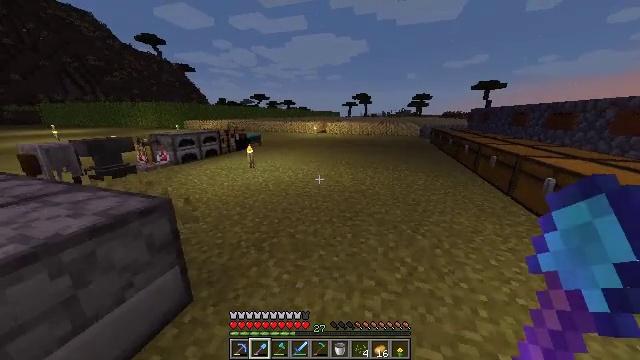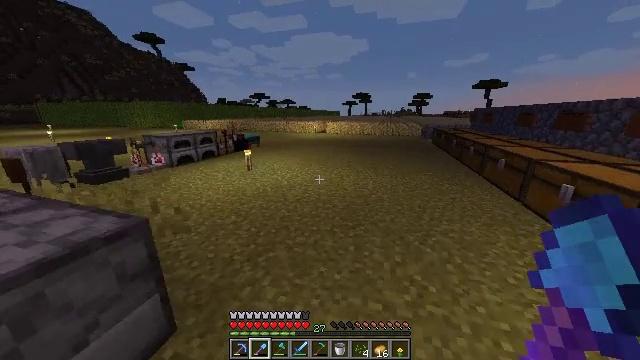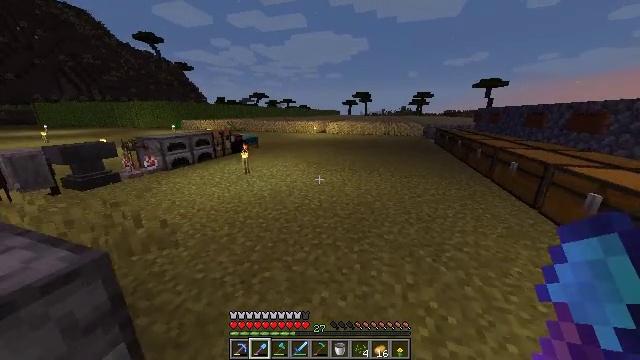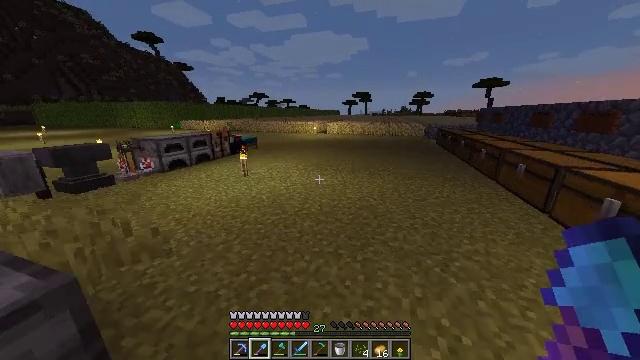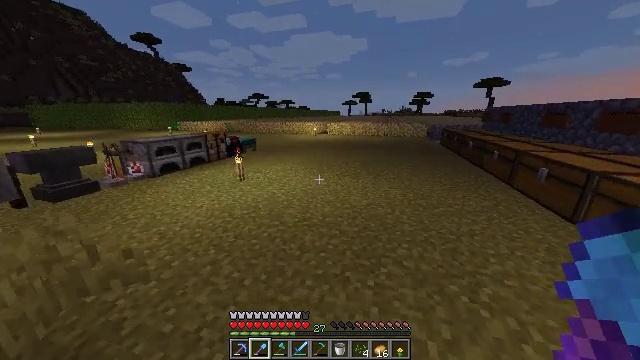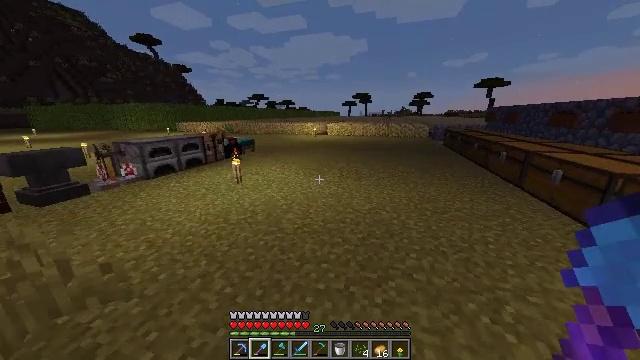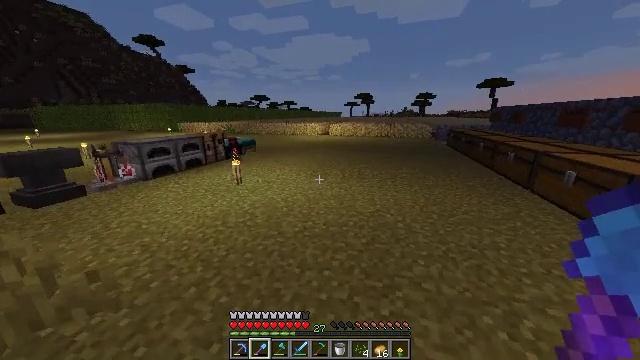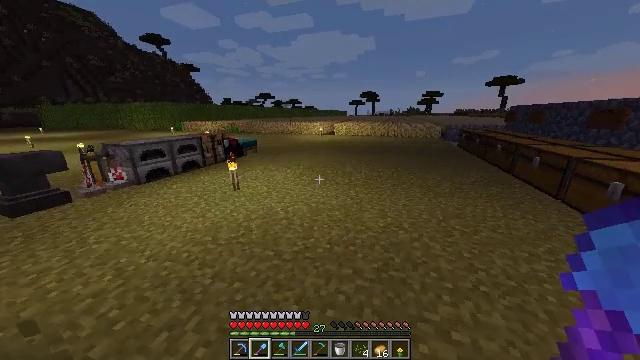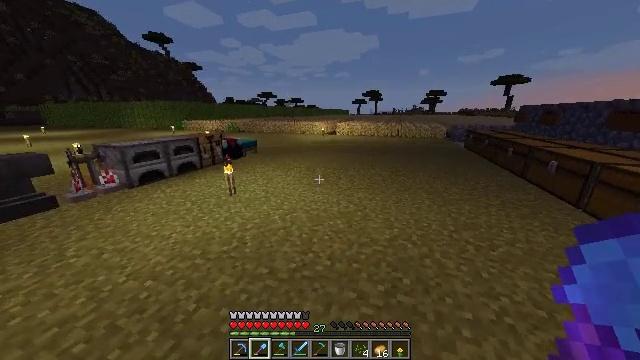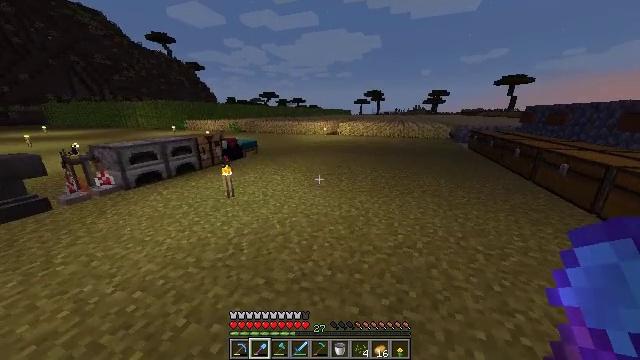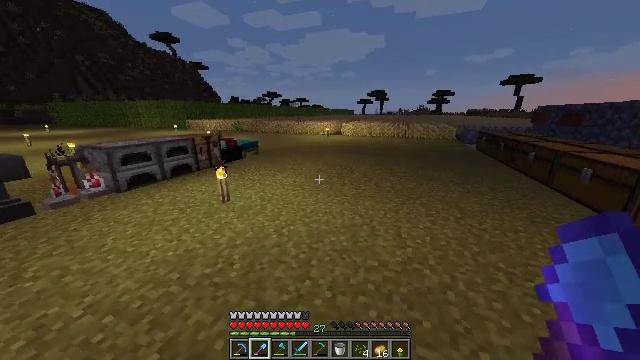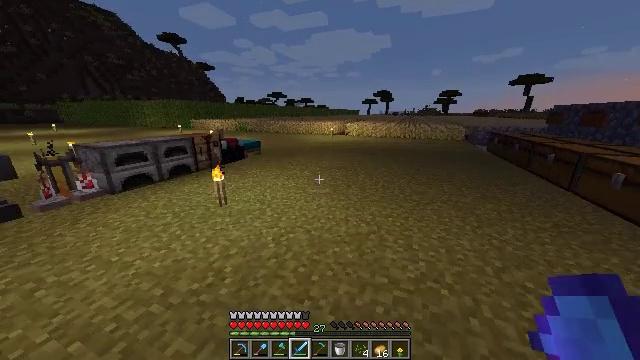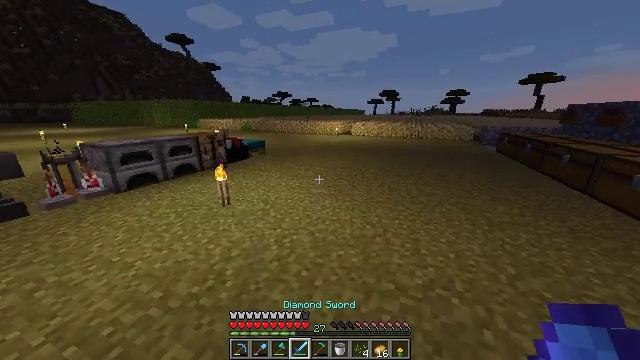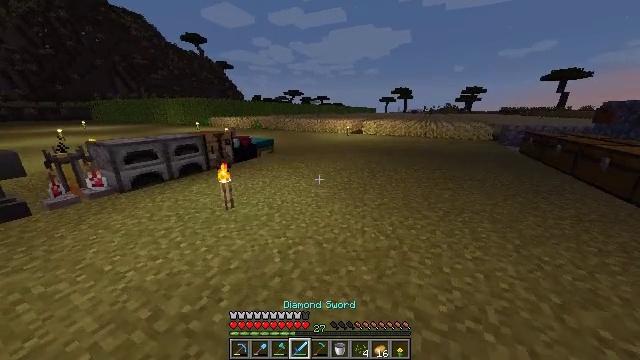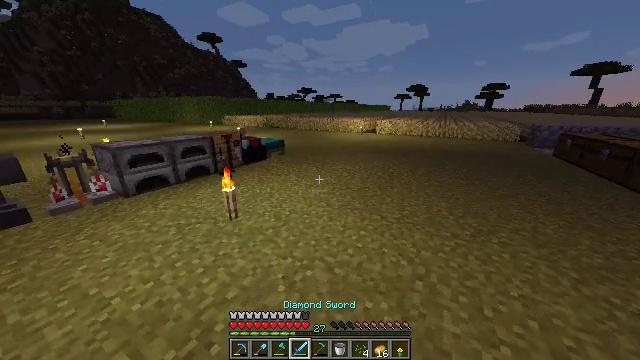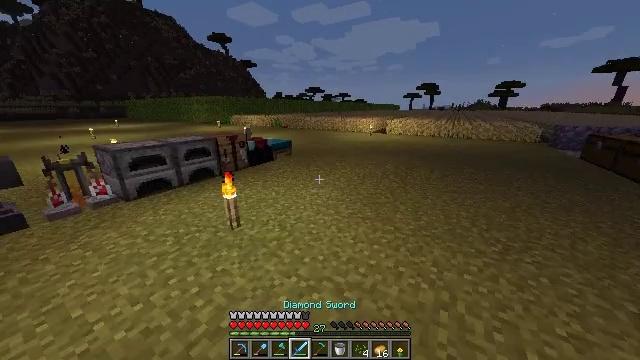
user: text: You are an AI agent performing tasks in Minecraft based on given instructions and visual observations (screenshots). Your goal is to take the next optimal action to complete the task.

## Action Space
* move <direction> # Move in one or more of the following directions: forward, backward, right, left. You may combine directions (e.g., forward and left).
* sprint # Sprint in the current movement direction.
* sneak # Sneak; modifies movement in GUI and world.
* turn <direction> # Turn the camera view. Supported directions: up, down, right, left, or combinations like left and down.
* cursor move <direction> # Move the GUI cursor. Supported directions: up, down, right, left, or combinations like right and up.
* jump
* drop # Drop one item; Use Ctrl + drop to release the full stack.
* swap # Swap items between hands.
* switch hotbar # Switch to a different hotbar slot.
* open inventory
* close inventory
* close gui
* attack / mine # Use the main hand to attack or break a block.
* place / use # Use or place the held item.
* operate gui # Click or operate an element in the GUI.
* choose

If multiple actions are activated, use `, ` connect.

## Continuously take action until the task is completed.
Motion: motion action
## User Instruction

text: Mine a melon block.
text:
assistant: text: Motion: move forward, sprint
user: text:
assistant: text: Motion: move forward, sprint
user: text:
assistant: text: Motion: move forward, sprint
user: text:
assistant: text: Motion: move forward, sprint
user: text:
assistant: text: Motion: move forward, sprint
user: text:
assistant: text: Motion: move forward, sprint
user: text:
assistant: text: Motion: move forward, sprint, turn left
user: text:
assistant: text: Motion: move forward, sprint
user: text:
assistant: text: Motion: move forward, sprint
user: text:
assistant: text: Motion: move forward, sprint
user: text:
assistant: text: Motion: move forward, sprint, turn left, switch to hotbar 4
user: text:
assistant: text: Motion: move forward, sprint, turn left, switch to hotbar 4
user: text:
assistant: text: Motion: move forward, sprint, turn left, switch to hotbar 4
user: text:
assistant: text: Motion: move forward, sprint, turn left, switch to hotbar 4
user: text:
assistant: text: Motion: move forward, sprint, turn left, switch to hotbar 4
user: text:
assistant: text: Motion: move forward, sprint
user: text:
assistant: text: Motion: move forward, sprint
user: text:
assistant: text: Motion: move forward, sprint
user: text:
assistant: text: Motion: move forward, sprint
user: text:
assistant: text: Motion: move forward, sprint
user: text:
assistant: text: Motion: move forward, sprint
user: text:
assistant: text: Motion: move forward, sprint, turn left
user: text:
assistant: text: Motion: move forward, sprint, turn left
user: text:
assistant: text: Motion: move forward and move right, sprint, turn left
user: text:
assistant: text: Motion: move forward and move right, turn left
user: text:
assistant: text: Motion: move forward and move right, turn left
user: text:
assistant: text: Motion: move forward and move right, turn left
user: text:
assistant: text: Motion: move forward, turn left
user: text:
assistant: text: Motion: move forward, open inventory
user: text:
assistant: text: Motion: open inventory